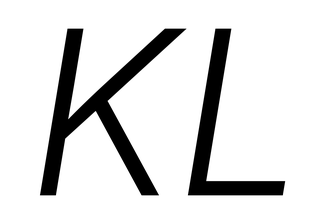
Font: Inter-Italic_Light_Italic